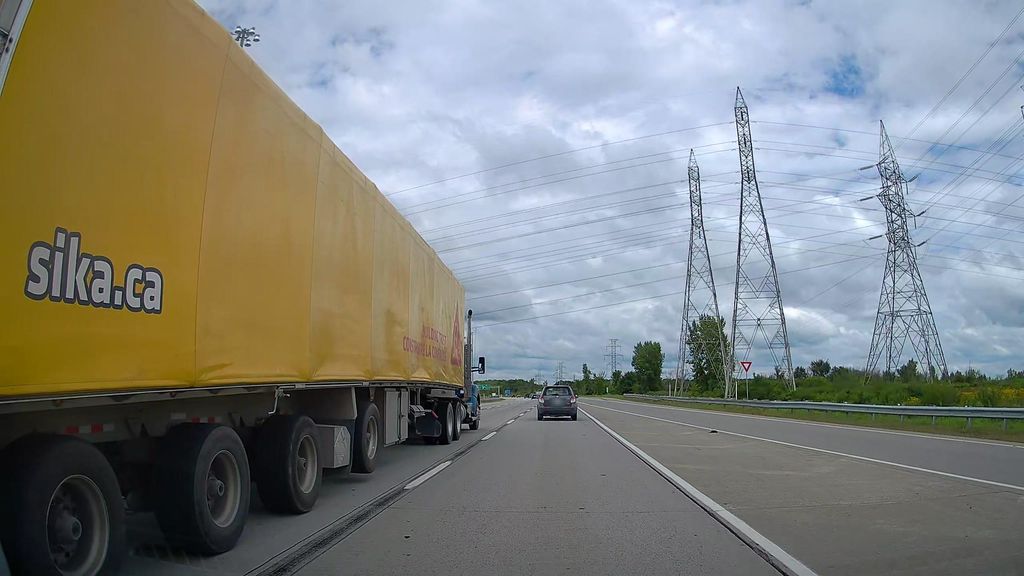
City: montreal